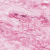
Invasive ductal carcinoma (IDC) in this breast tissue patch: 0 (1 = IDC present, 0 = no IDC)